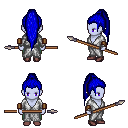
a pixel art fantasy rpg character, female body template, dark elf, purple skin, white robe, teal pants, blue extra-long topknot hairstyle, leather bracers, maroon shoes, spear, four views (front, back, left, right), 2x2 character sprite sheet, small pixel art, hard edges, no anti-aliasing